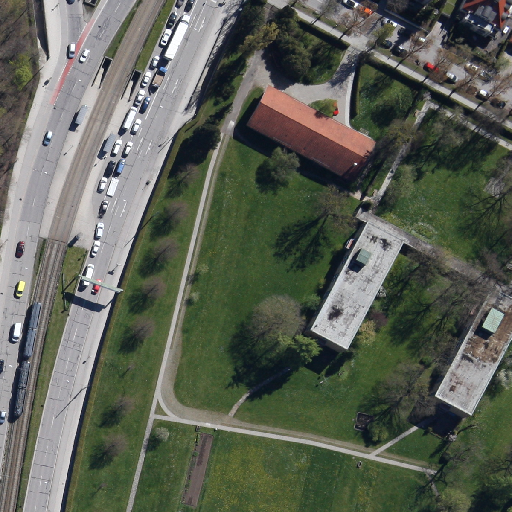
Referring expression: car